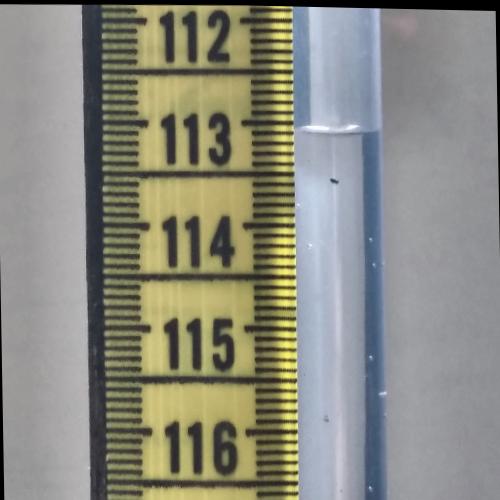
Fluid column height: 113.1 cm